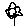
Label: flower